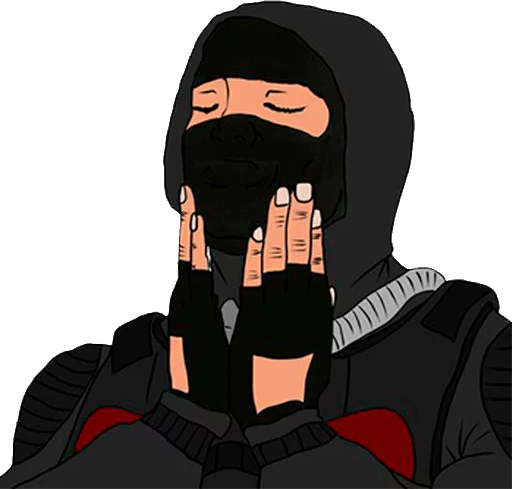
Label: 5_Feels_Good